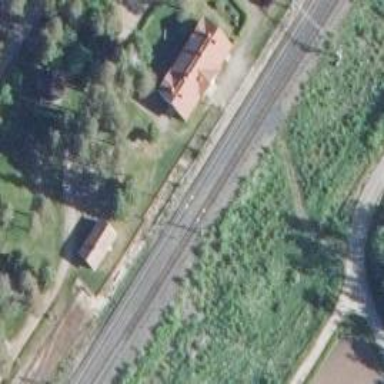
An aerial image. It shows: Railway signal.